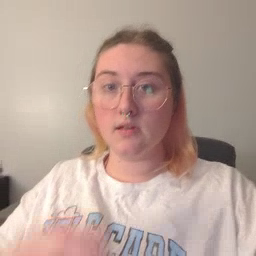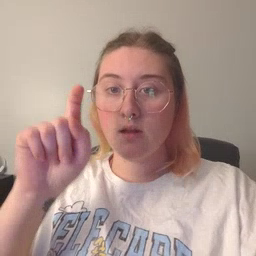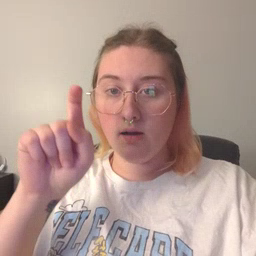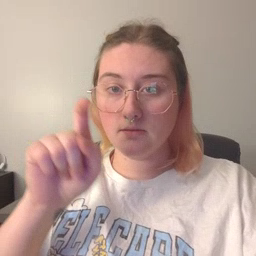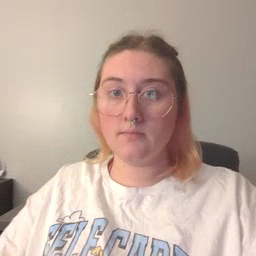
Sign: closet